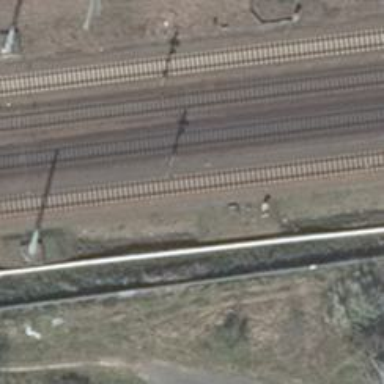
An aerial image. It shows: Railway signal.